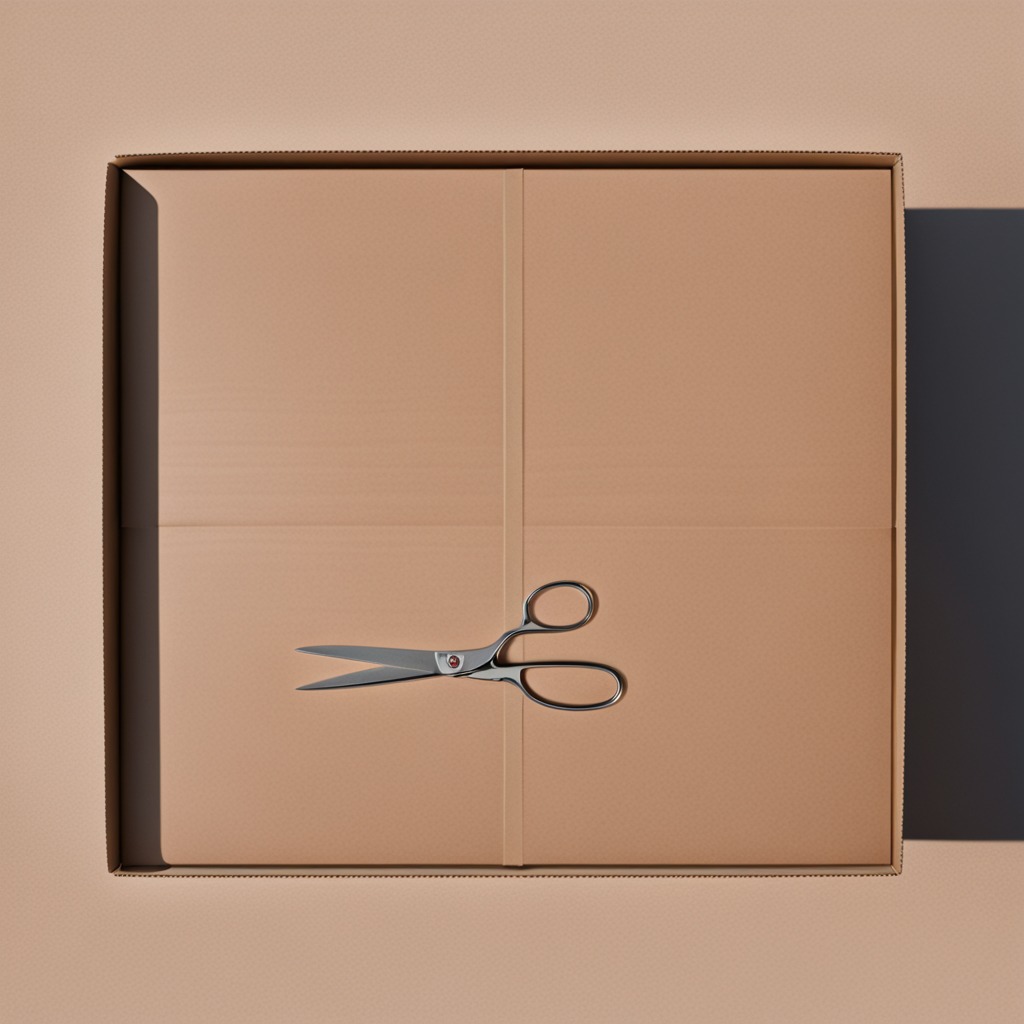
A scissor lying on the cardboard box surface in an outdoor workshop during daytime bright natural light soft shadows slightly creased but